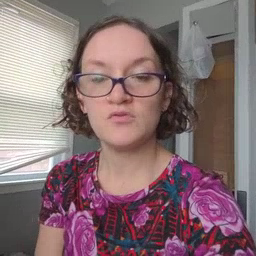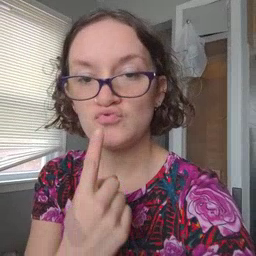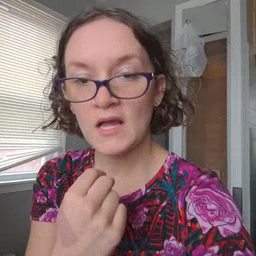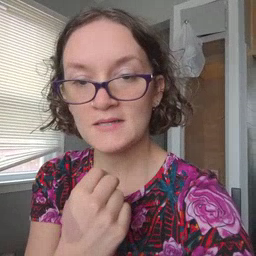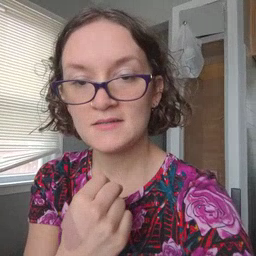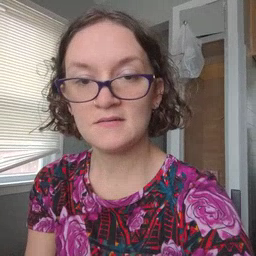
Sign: red